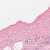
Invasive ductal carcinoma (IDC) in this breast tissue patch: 0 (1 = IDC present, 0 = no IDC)